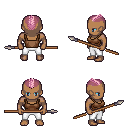
a pixel art fantasy rpg character, male body template, human, dark skin, brown pirate shirt, white pants, pink short mohawk hairstyle, spear, four views (front, back, left, right), 2x2 character sprite sheet, small pixel art, hard edges, no anti-aliasing